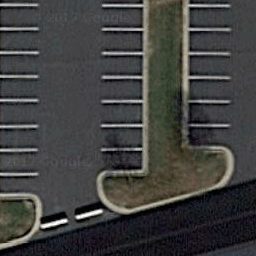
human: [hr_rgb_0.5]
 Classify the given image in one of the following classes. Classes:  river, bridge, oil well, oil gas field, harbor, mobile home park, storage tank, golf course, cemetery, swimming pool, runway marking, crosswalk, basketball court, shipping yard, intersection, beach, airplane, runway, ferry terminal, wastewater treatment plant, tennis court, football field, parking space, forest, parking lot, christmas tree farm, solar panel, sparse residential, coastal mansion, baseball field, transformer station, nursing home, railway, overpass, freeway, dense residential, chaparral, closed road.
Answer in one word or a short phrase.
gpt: parking space